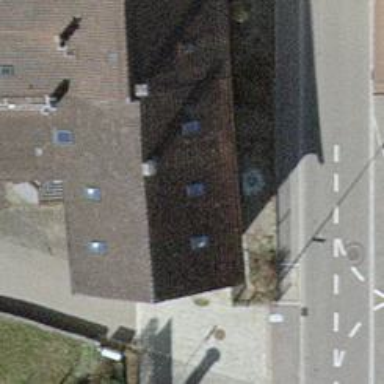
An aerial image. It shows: Gabled house with grey roof.